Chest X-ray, PA view. Patient: 45 years old, sex M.
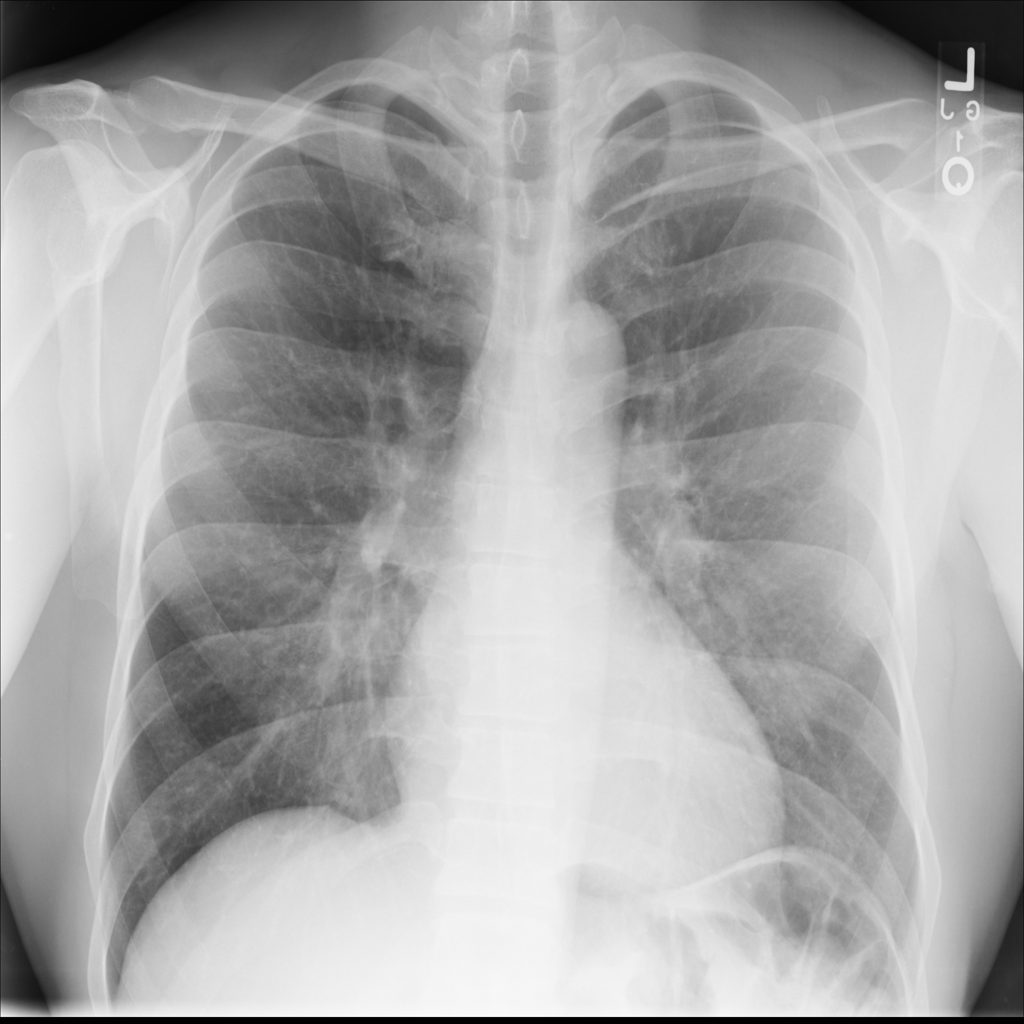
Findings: No Finding